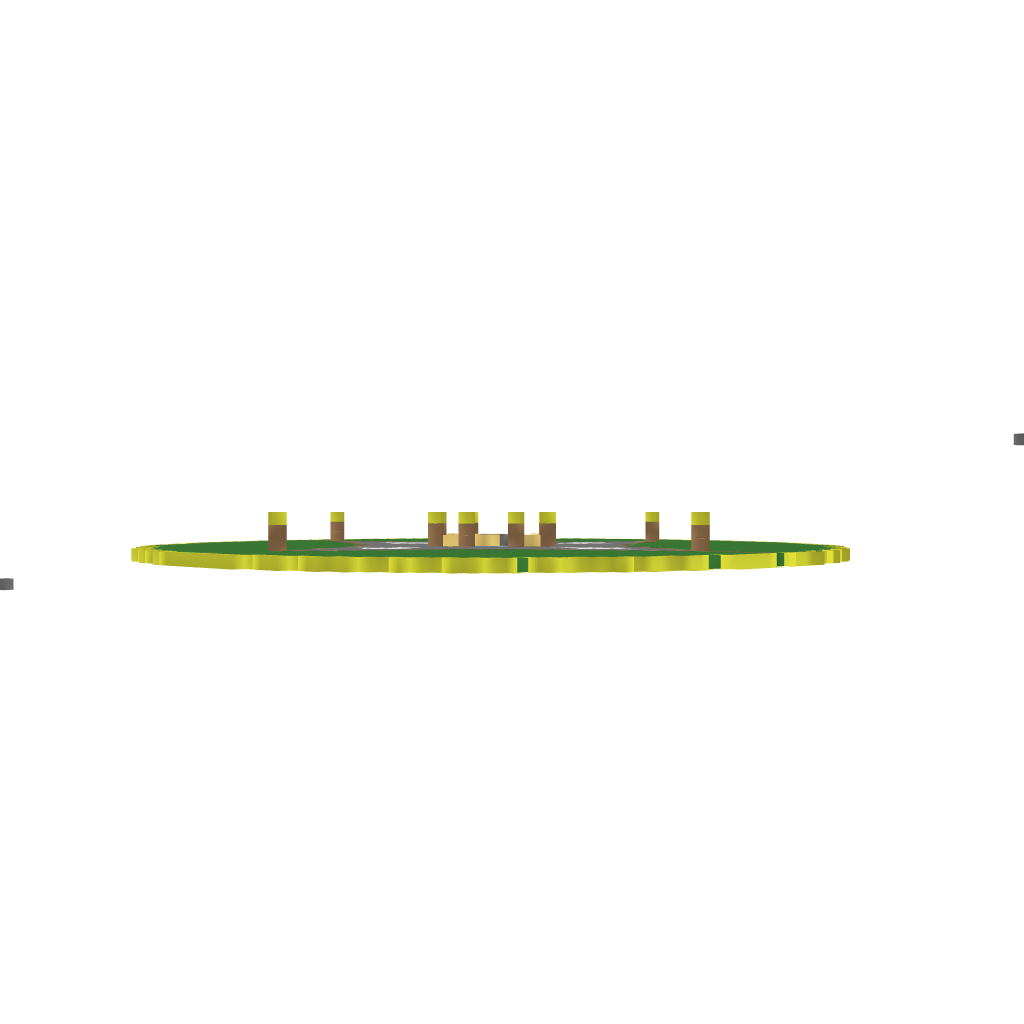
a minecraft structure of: EasySpawn2 bad low quality